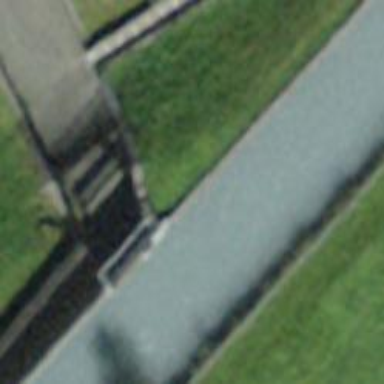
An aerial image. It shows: Weir in waterway.